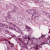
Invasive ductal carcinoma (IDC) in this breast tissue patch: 0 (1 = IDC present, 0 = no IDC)